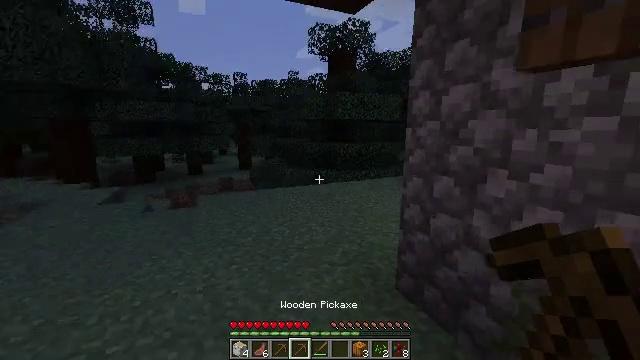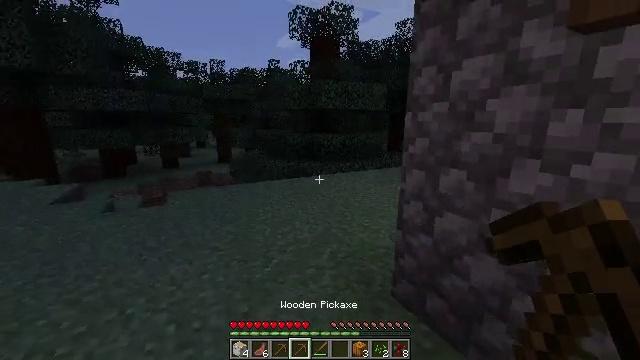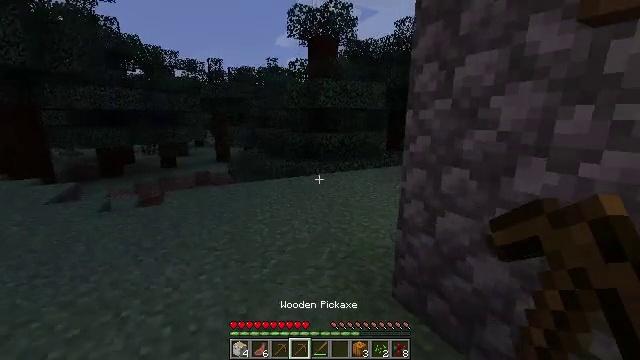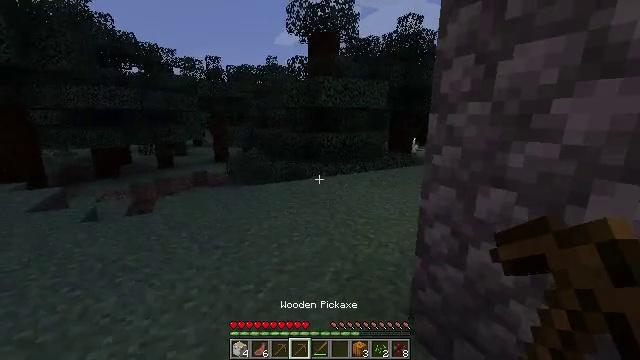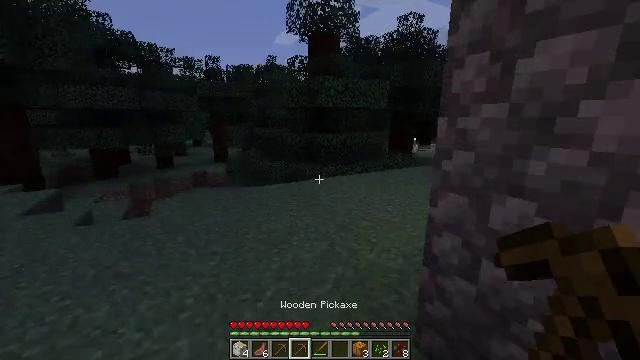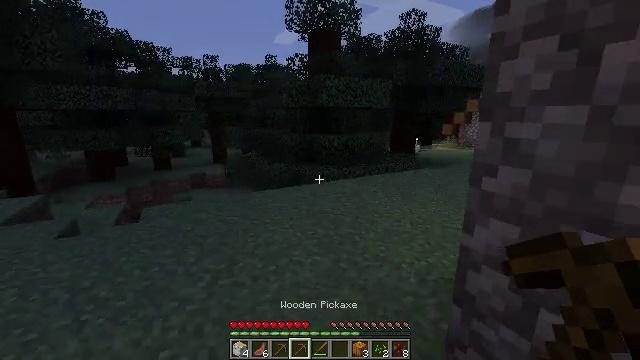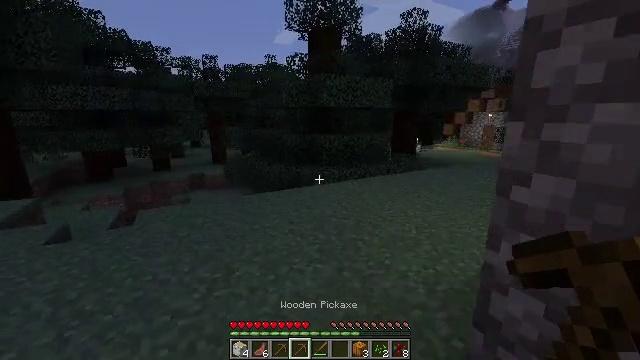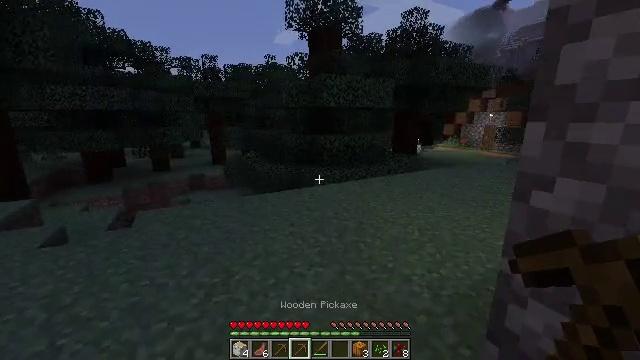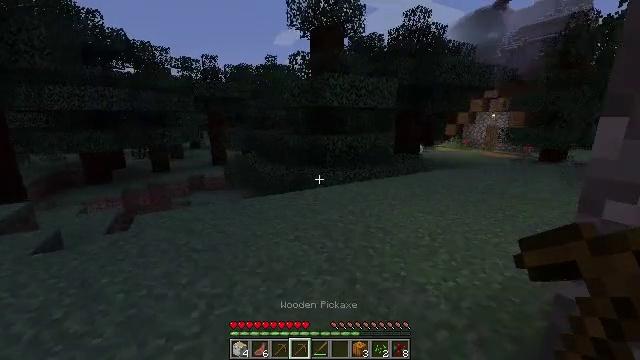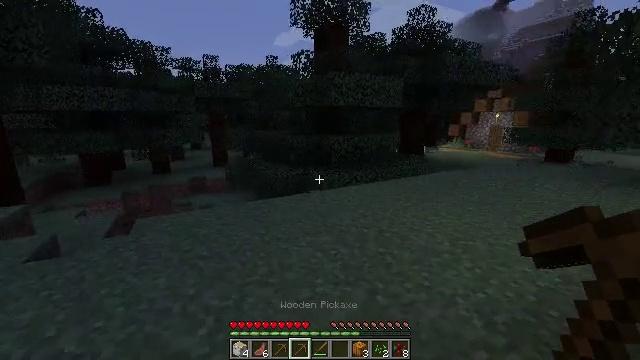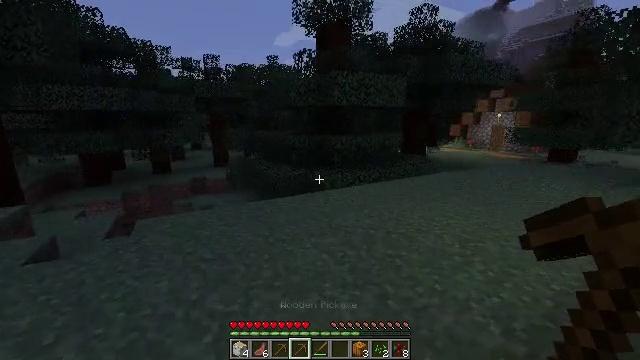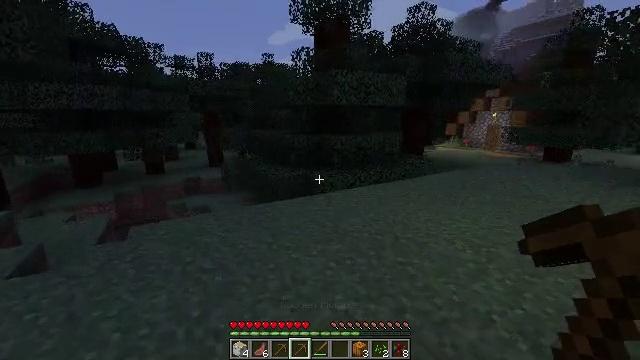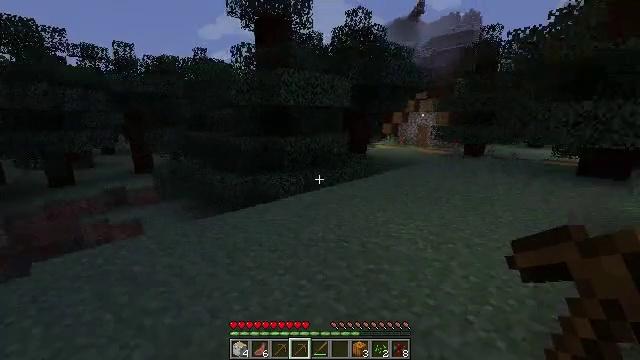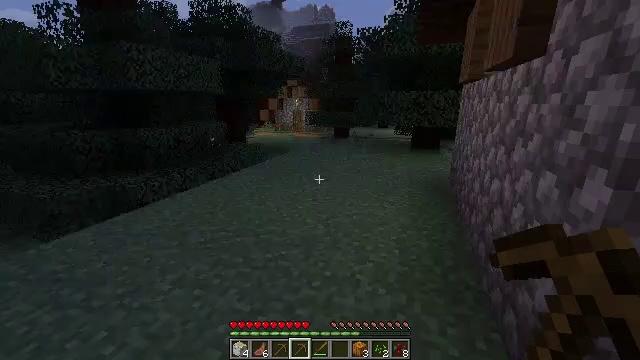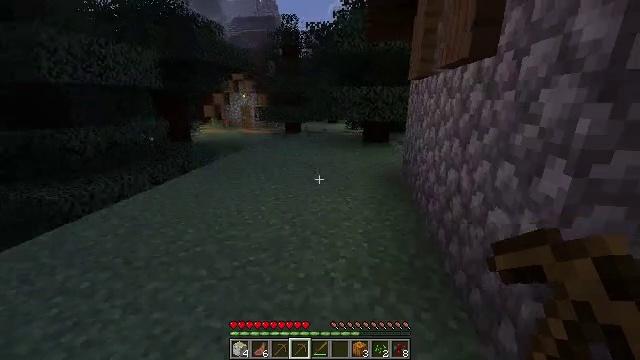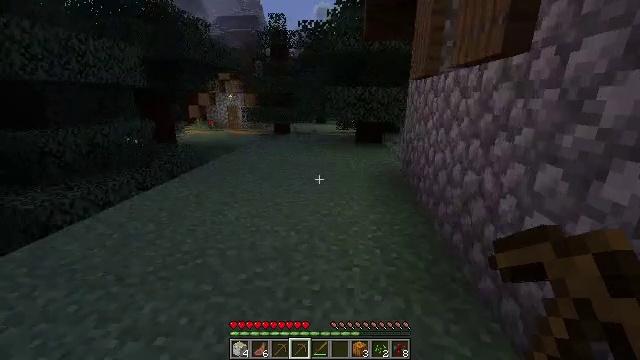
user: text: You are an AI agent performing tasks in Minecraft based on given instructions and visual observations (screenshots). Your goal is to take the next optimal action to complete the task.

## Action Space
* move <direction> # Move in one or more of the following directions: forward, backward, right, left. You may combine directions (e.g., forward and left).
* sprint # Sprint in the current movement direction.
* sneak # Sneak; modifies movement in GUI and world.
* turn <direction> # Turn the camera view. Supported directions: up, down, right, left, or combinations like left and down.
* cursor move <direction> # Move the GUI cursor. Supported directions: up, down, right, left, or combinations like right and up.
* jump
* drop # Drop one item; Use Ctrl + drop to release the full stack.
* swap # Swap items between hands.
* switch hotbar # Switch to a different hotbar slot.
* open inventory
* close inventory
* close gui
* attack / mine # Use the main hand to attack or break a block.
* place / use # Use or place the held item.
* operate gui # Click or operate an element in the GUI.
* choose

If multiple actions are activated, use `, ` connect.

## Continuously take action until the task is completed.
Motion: motion action
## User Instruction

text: Punch the spruce leaves to get saplings.
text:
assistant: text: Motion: move forward, turn right and down
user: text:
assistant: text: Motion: move forward
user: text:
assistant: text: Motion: move forward
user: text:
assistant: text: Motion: move forward
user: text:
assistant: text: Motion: move forward
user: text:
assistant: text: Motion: move forward
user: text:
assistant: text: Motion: move forward and move left
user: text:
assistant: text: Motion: move forward and move left
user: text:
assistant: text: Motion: move forward and move left
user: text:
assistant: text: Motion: move forward and move left
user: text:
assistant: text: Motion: move forward and move left, turn right
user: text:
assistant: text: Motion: move forward and move left, turn right
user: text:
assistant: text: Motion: move forward and move left, turn right and down
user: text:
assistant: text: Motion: move forward and move left, turn right and down
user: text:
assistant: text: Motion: move forward and move left, turn right
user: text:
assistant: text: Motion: move forward and move left
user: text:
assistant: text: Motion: move forward and move left
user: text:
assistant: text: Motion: move forward
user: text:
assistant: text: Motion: move forward
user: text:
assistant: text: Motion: move forward
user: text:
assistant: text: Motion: move forward
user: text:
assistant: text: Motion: move forward
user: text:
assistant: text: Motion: move forward
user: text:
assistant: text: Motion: move forward
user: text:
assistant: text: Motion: move forward
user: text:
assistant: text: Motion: move forward
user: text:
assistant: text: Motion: move forward
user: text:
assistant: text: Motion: move forward
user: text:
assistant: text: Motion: move forward
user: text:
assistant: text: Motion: move forward